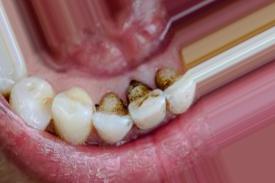
Condition: Tooth Discoloration